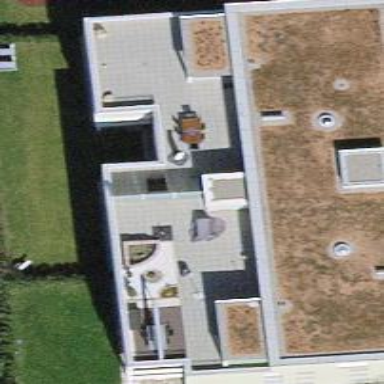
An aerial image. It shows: Building with tile roof.